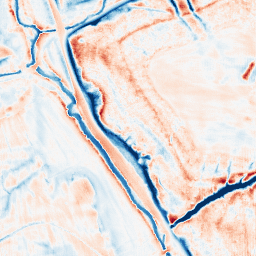
Category: classical
Decomposition family: gaussian
Decomposition parameters: sigma: 5
Upsampling method: fft_zeropad
Upsampling parameters: scale: 4
Upsampling scale: 4